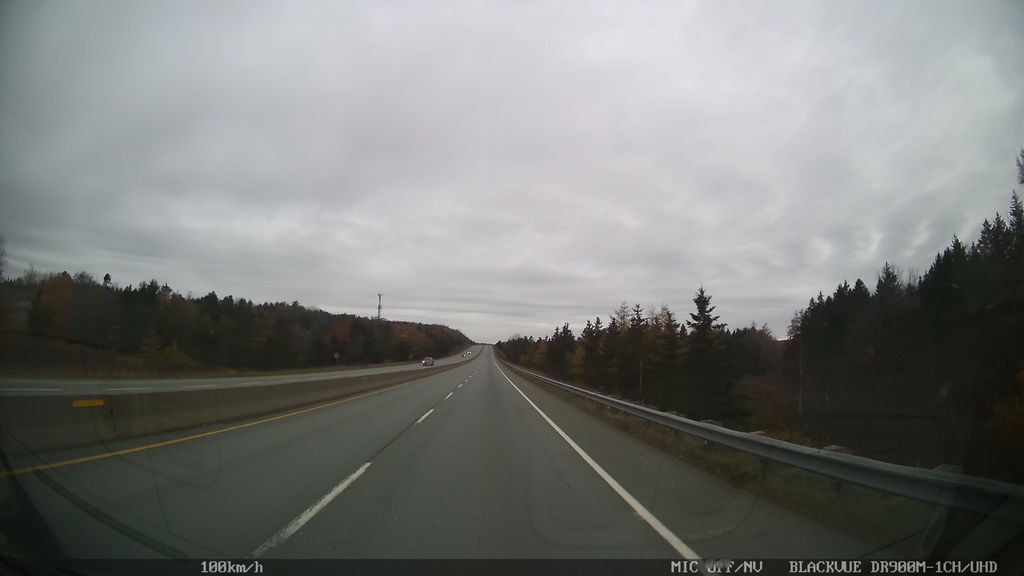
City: halifax